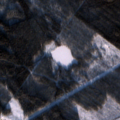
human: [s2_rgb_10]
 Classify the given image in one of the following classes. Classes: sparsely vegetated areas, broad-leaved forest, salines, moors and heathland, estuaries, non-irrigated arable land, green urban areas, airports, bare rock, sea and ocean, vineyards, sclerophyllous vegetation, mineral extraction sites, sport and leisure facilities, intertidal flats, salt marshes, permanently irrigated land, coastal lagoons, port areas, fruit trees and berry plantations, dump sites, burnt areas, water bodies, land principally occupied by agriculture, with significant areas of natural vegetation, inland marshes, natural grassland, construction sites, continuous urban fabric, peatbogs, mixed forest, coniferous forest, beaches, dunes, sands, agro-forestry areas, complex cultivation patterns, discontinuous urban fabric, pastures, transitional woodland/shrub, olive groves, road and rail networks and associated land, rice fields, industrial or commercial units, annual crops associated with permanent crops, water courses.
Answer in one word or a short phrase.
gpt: coniferous forest, mixed forest